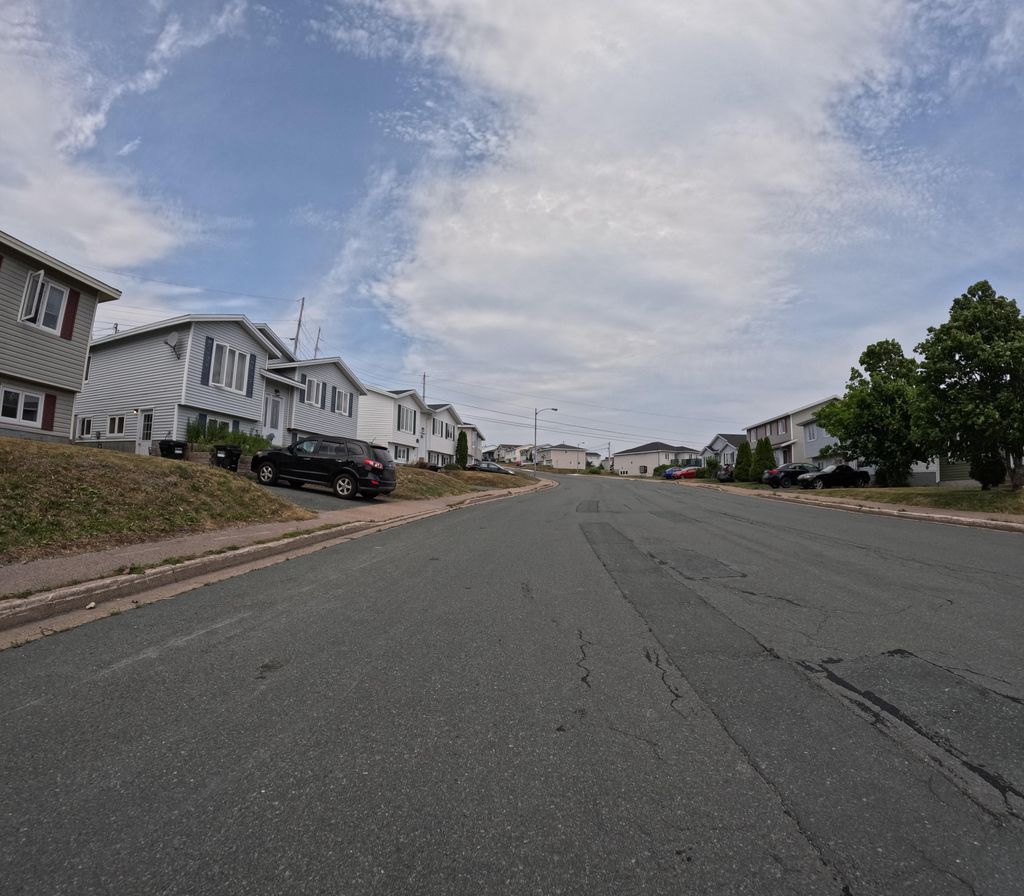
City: st_johns